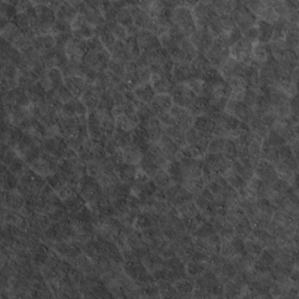
Label: non_frost